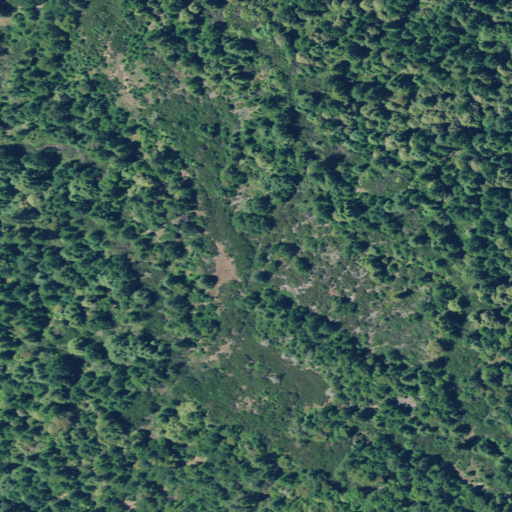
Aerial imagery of plain(s) in California named Kane Opening containing evergreen forest, grassland, and mixed forest